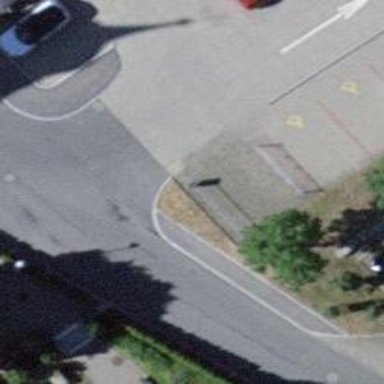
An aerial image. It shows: Kerb barrier.